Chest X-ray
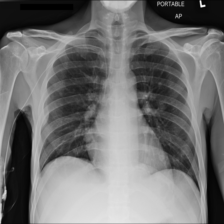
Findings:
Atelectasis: negative
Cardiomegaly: negative
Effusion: negative
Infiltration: negative
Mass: negative
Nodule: negative
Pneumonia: negative
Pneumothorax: negative
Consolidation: negative
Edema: negative
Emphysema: negative
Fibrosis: negative
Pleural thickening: negative
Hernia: positive